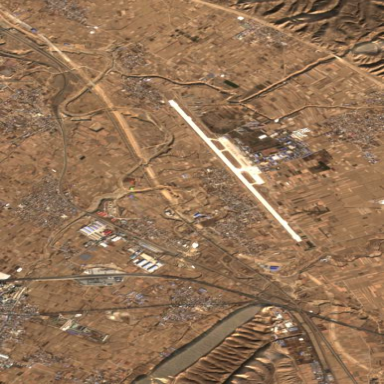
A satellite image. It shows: Military airfield located within larger aerodrome area.